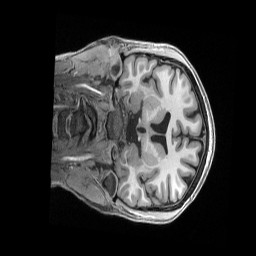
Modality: T1w
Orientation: coronal
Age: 22
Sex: female
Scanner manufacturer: siemens
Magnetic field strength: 3 T
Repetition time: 2.5 s
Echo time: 0.00296 s